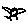
Label: bird